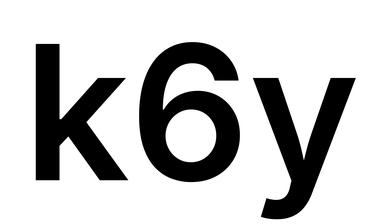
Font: Inter_SemiBold